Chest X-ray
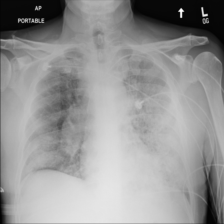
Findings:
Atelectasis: negative
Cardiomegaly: negative
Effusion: negative
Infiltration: negative
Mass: negative
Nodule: negative
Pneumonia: negative
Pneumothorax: negative
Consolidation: negative
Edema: negative
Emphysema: negative
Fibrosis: negative
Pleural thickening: negative
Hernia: negative